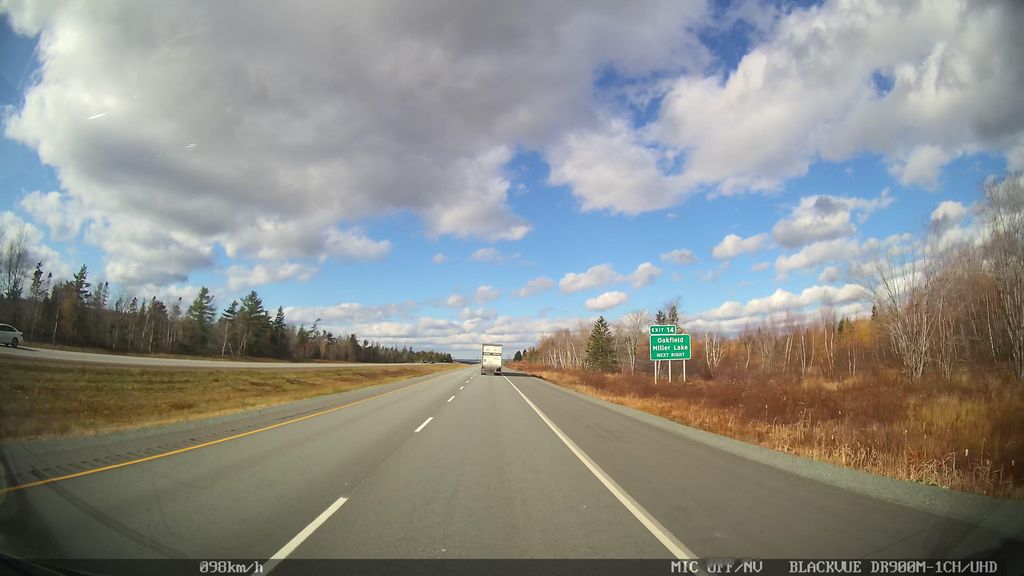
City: halifax